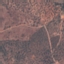
Land use / land cover class: PermanentCrop